Question: Please find attached the error I am getting while trying to display a custom error message. My application ASP.Net 4 and uses IIS 7.5. HEre is my code in web.config.
'''
</httpErrors>
'''

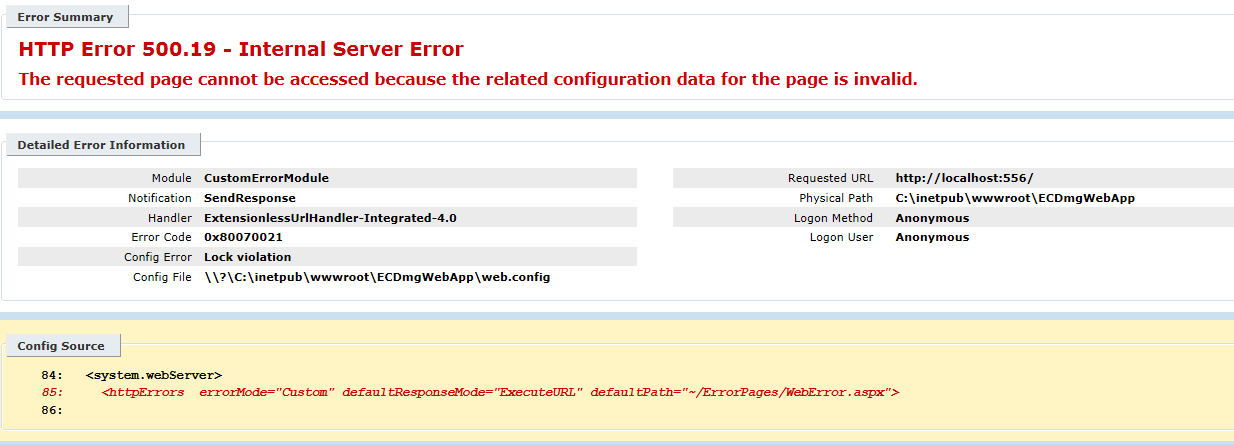
Answer: You should have your this under system.web
'''
<system.web>
<customErrors mode="On" redirectMode="ResponseRewrite" defaultRedirect="~/ErrorPages/WebError.aspx"/>
'''
And this under system.webServer (one of a few options)
'''
<system.webServer>
<httpErrors existingResponse="PassThrough"/>
'''